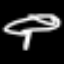
Label: mushroom